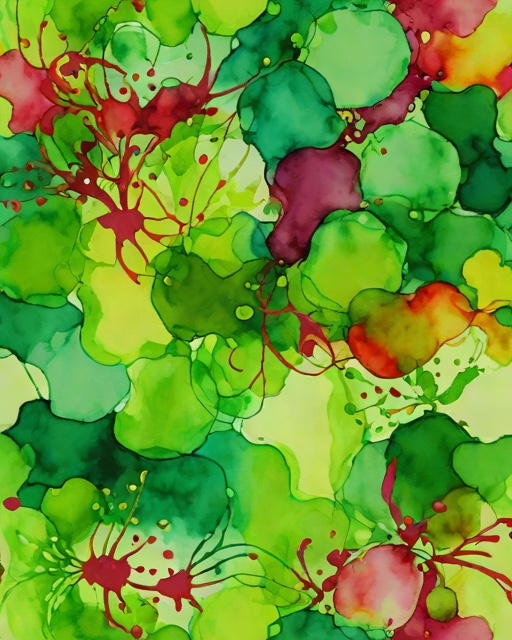
Category: Holiday